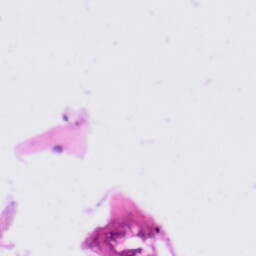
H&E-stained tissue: Tonsil